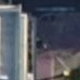
Vehicle type: Motorcycle